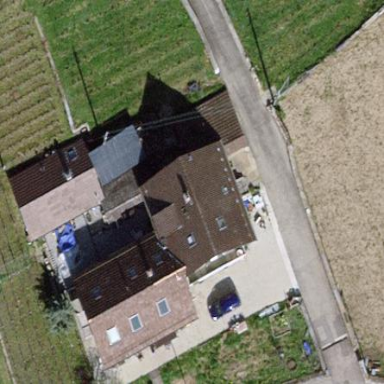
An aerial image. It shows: Semidetached house.